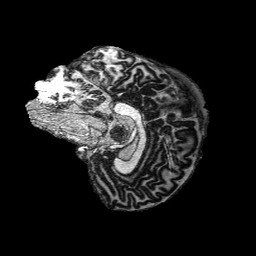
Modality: MP2RAGE
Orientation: sagittal